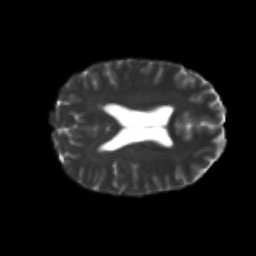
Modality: T2w
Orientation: axial
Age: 22
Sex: male
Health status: healthy
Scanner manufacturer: philips
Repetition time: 7.386 s
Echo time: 0.08599 s